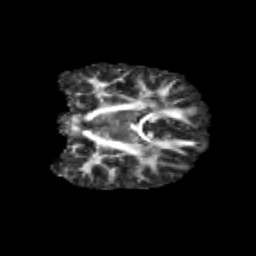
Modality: FA
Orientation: coronal
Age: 10
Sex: female
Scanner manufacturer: siemens
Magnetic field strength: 3 T
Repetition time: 3.8 s
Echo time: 0.07 s